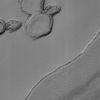
Label: not_dusty